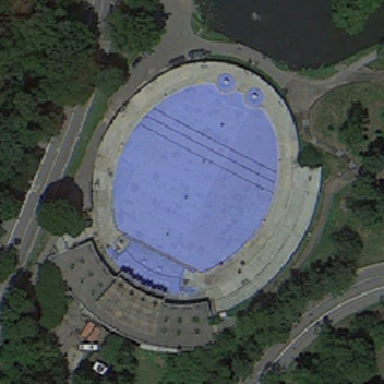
Many green trees surround the oval building .